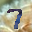
Label: 7